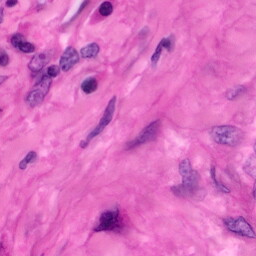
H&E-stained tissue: Pancreatic